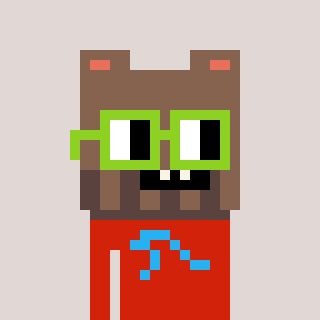
a pixel art character with square light green glasses, a bear-shaped head and a red-colored body on a warm background